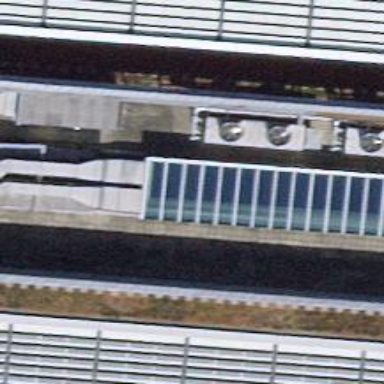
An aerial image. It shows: Monorail station with monorail halt for public transport.